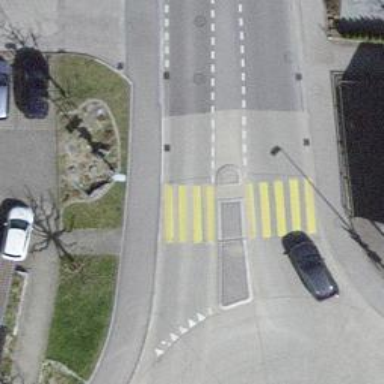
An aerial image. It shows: Uncontrolled zebra crossing with central island.